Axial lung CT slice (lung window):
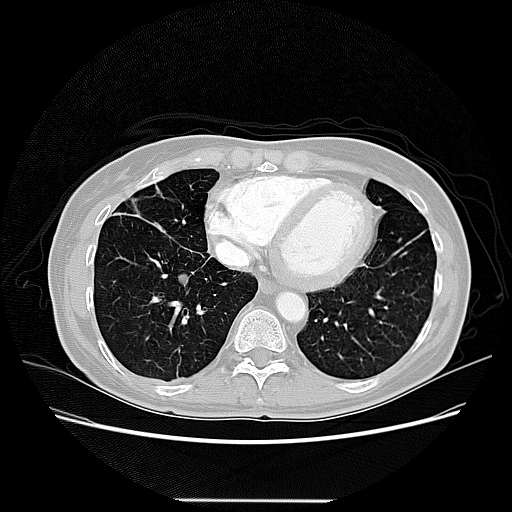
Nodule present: yes
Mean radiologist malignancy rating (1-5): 3.75